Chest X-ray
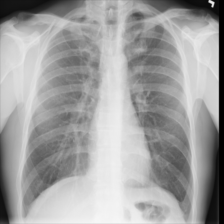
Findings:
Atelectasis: negative
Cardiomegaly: negative
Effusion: negative
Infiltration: negative
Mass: negative
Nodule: negative
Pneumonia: negative
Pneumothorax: negative
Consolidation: negative
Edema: negative
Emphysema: negative
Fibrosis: negative
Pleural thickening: negative
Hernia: negative